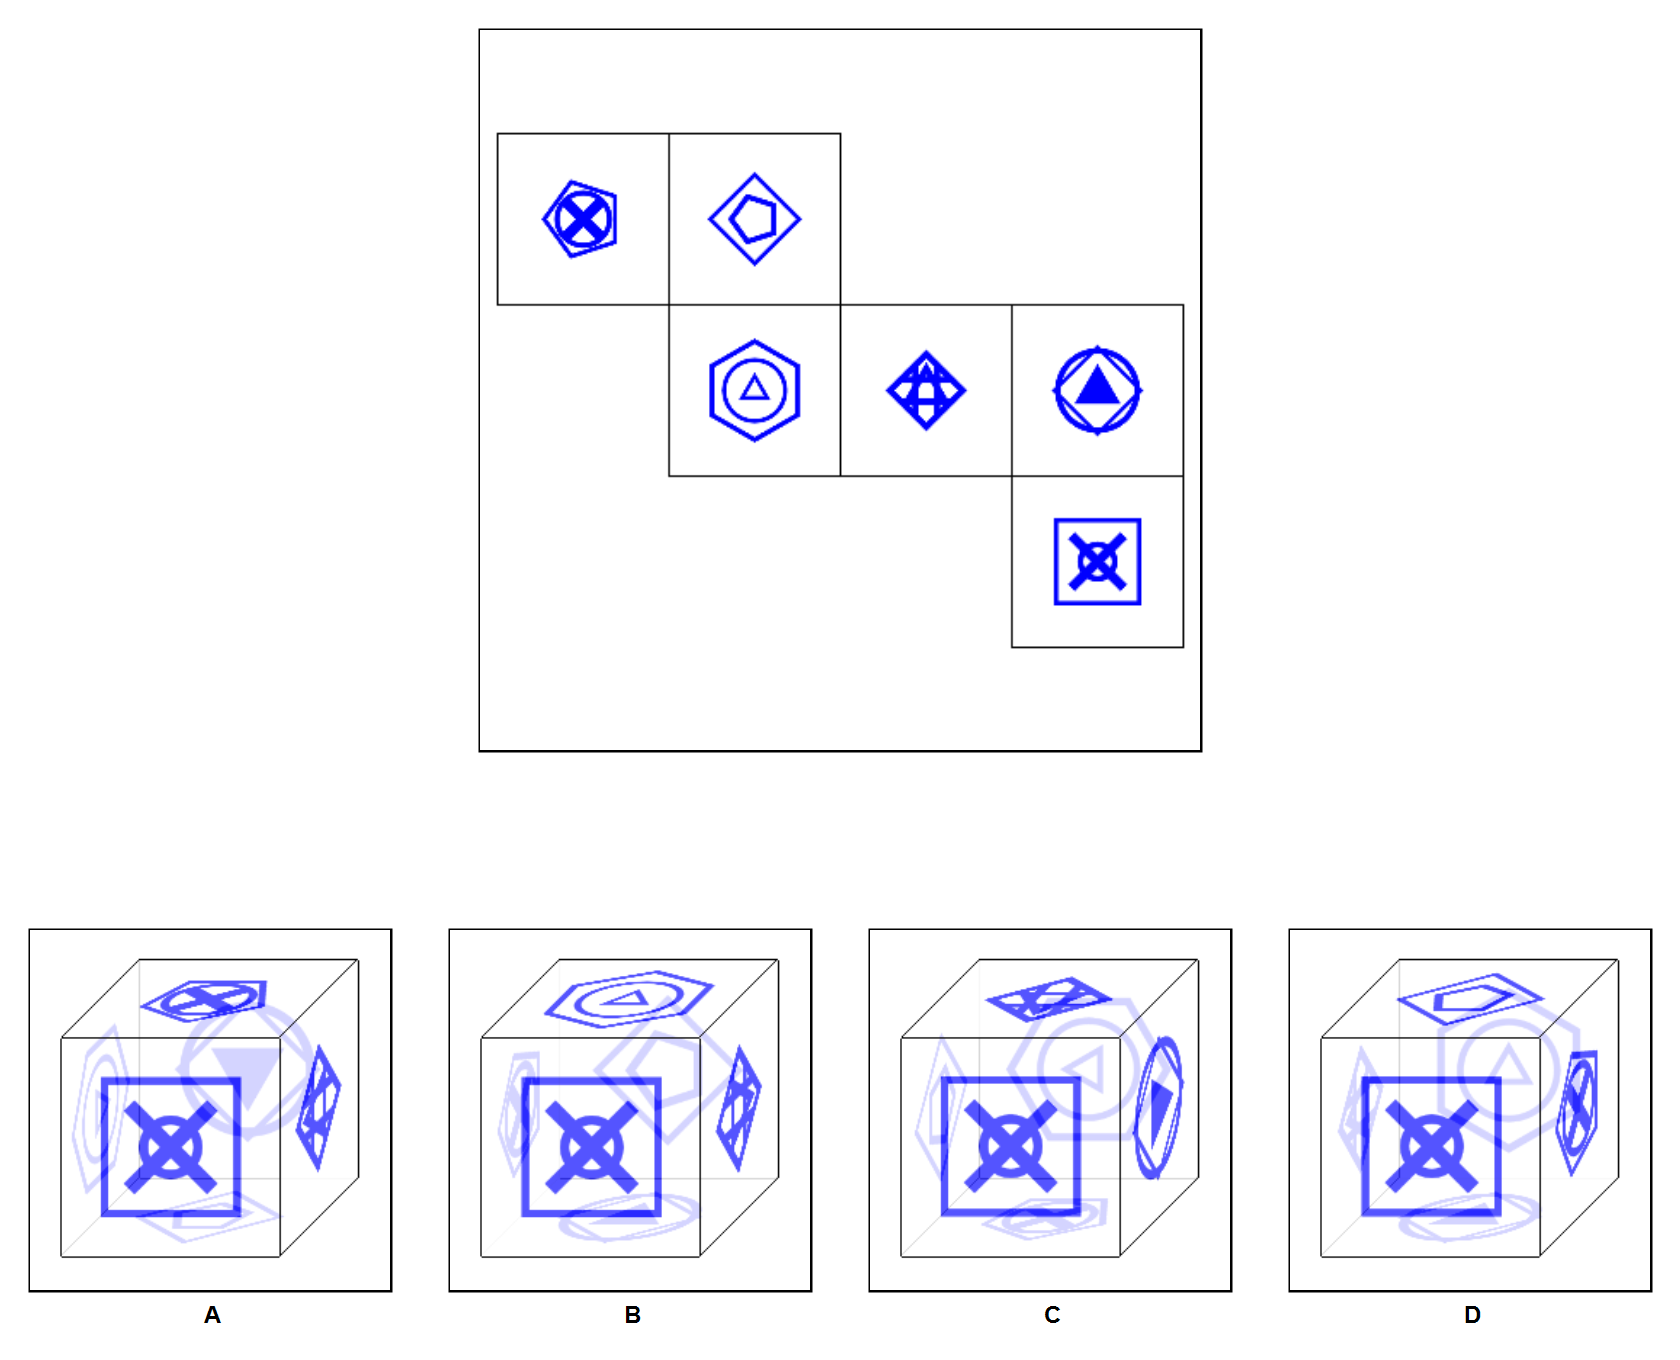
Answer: B